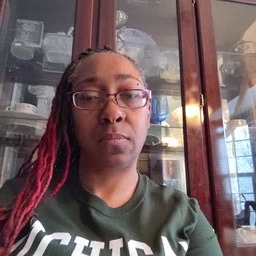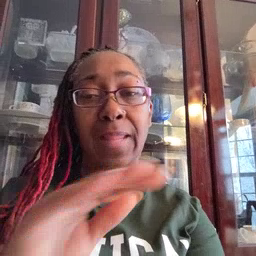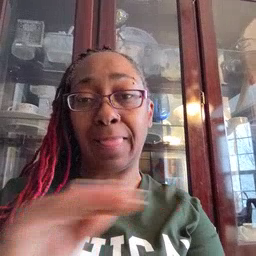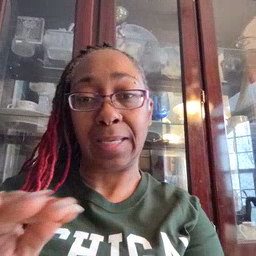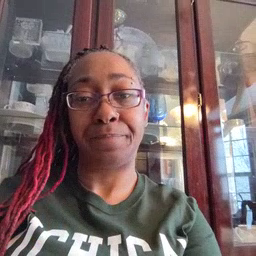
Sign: clean